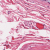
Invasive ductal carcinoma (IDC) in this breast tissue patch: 0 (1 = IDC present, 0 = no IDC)